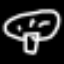
Label: mushroom